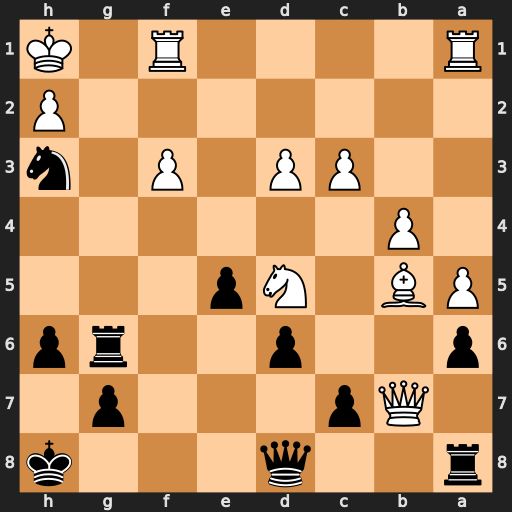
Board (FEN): r2q3k/1Qp3p1/p2p2rp/PB1Np3/1P6/2PP1P1n/7P/R4R1K
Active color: b
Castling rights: -
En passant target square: -
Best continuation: Qg5 Qxa8+ Kh7 Qg8+ Kxg8 Ne7+ Qxe7